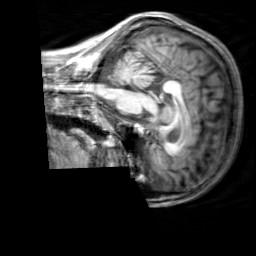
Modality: T1w
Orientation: sagittal
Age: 25
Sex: female
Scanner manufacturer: siemens
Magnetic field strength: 3 T
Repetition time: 2.3 s
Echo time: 0.00303 s